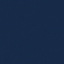
Label: SeaLake